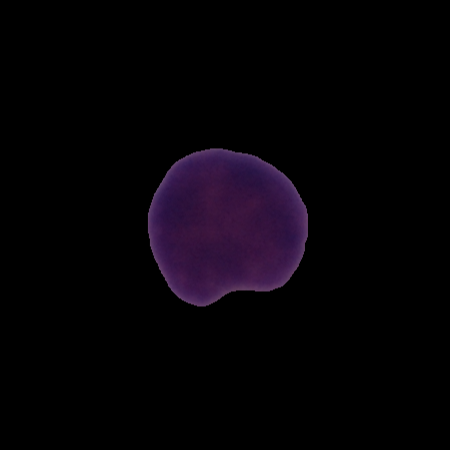
Label: healthy